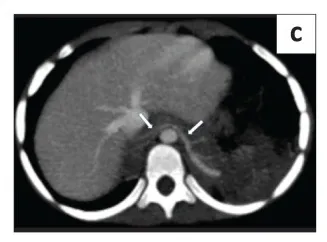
(c) Axial maximum intensity projection (MIP) image shows an aberrant systemic arterial branch traversing through the bridging isthmus from left to right (arrows) and supplying the sequestered lung segments bilaterally.
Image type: radiology (ct)